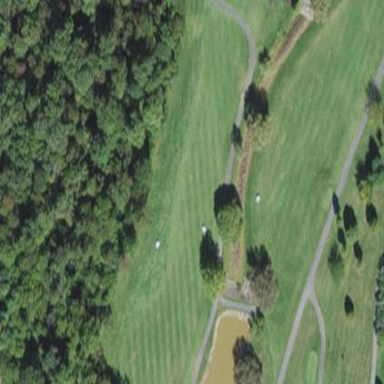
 with lush green grass covering the ground."